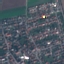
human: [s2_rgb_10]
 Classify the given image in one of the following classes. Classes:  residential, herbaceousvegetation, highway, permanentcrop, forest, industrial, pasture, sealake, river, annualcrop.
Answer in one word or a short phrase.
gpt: Residential